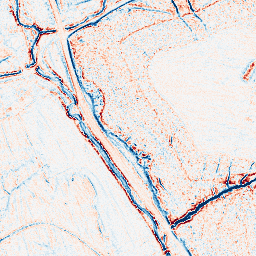
Category: edge_preserving
Decomposition family: anisotropic_diffusion
Decomposition parameters: iterations: 10
kappa: 30
gamma: 0.1
Upsampling method: bicubic_16x
Upsampling parameters: scale: 16
Upsampling scale: 16